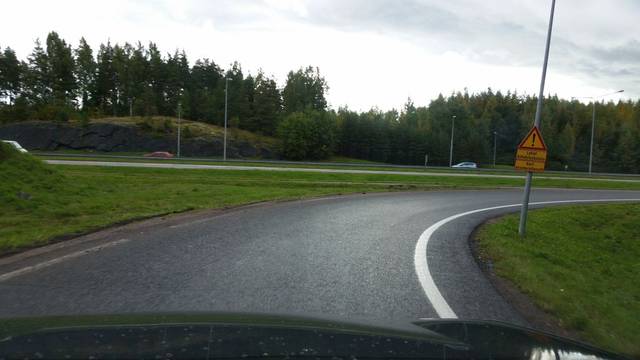
Region: Finland
Coordinates: 60.206, 24.749